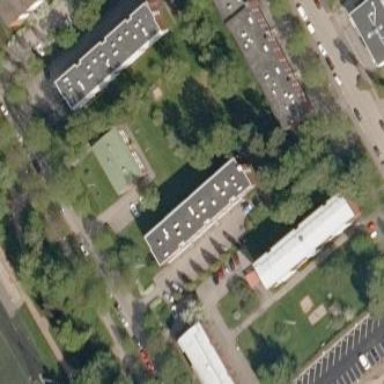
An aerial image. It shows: Image showing building with apartments.